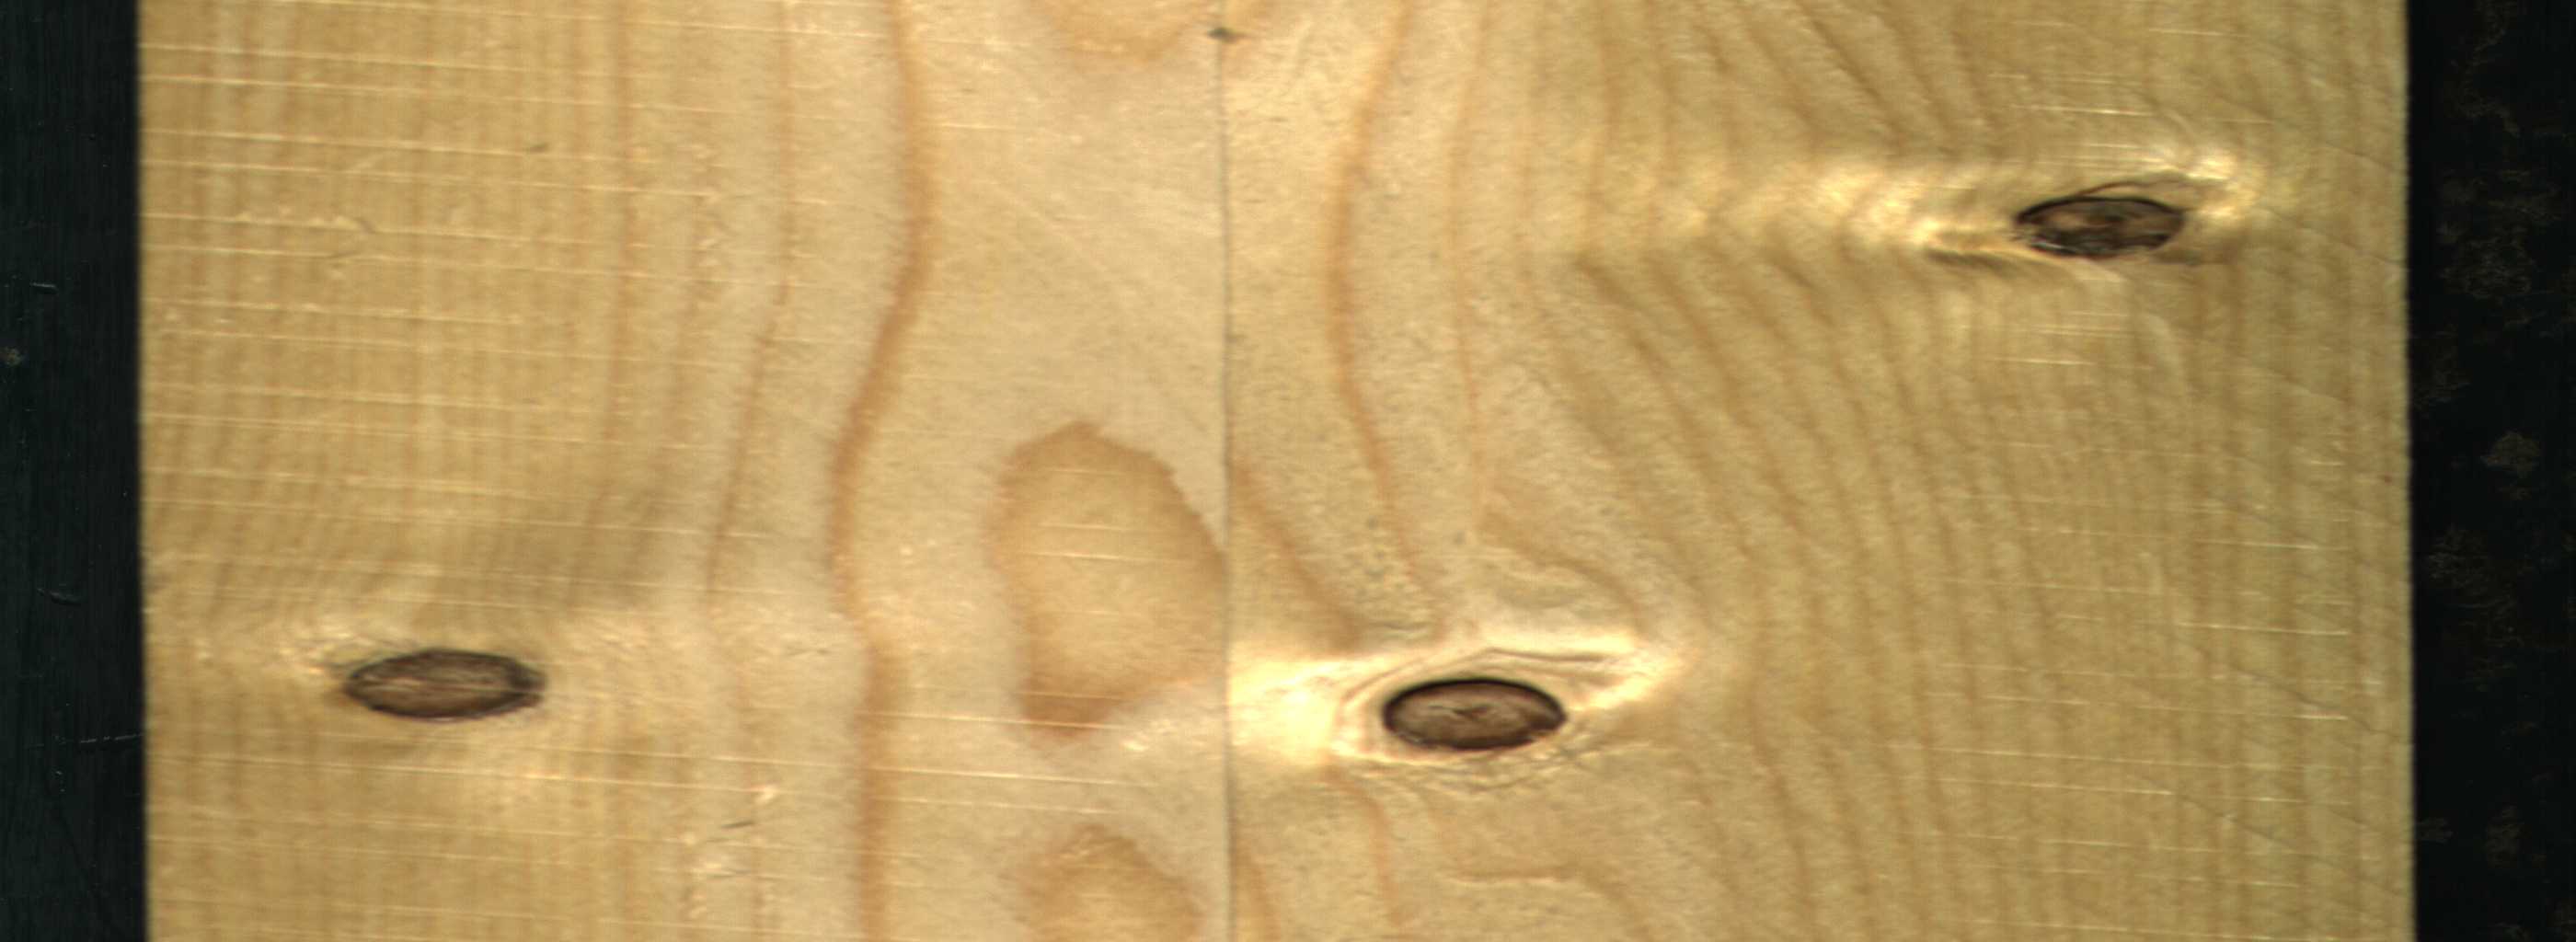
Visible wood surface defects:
Dead_Knot
Dead_Knot
Dead_Knot